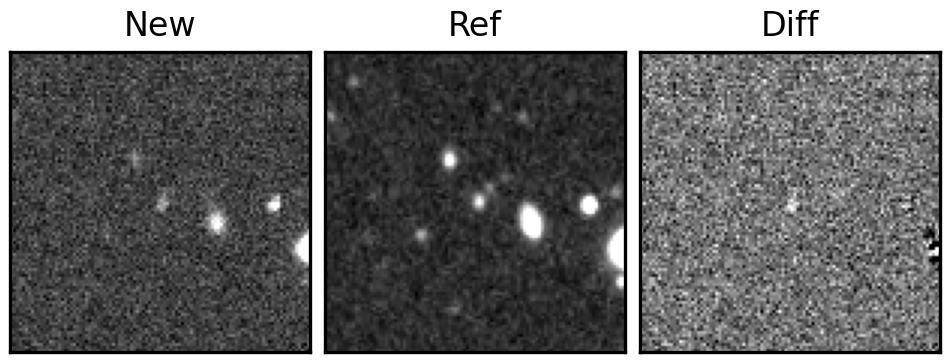
Label: real